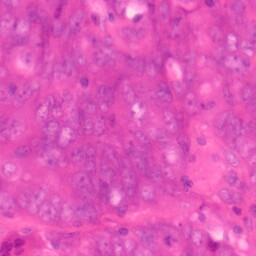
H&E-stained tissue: Colon